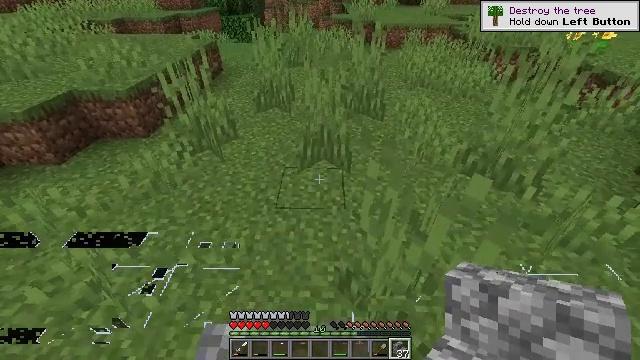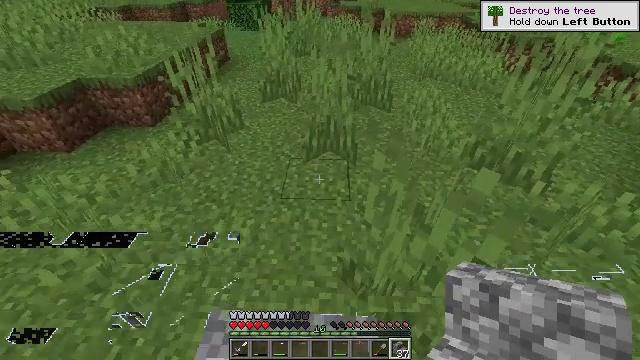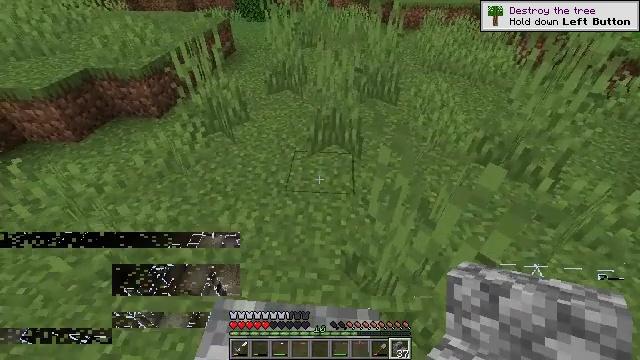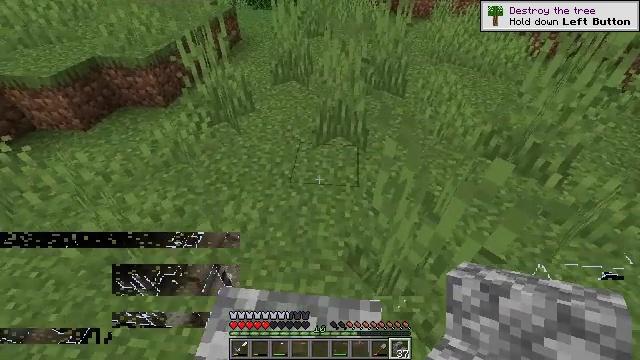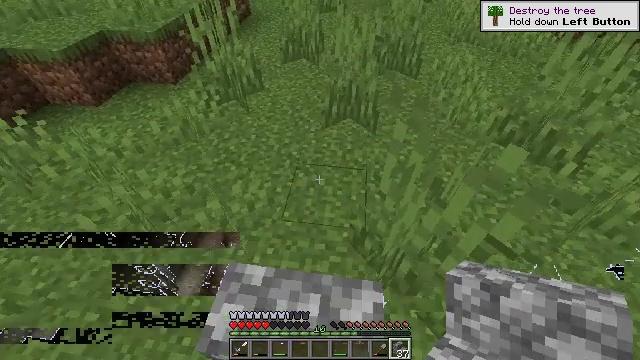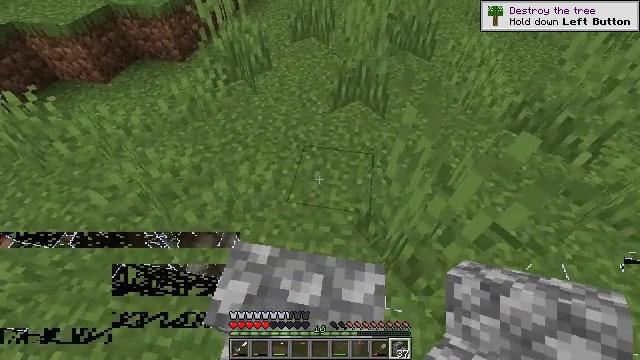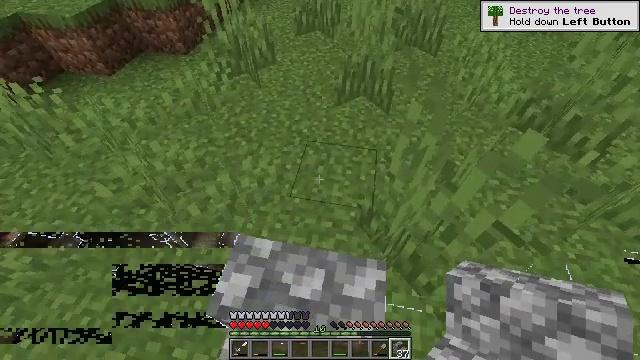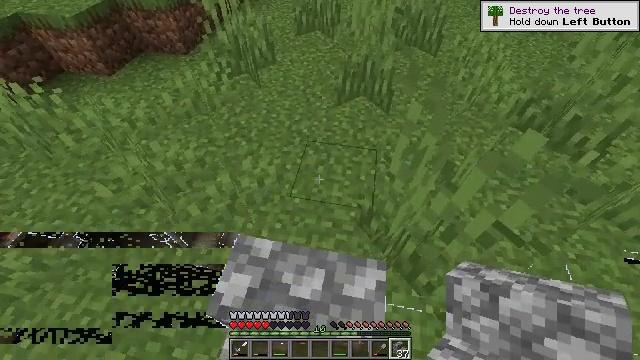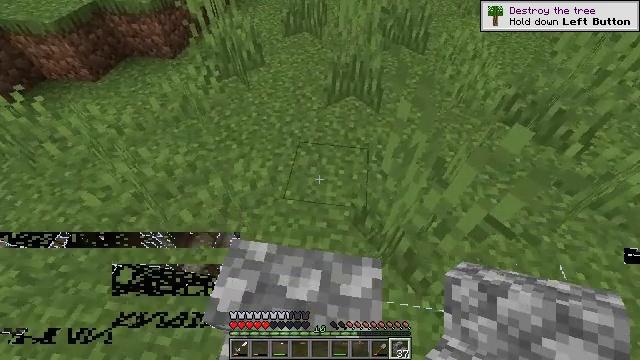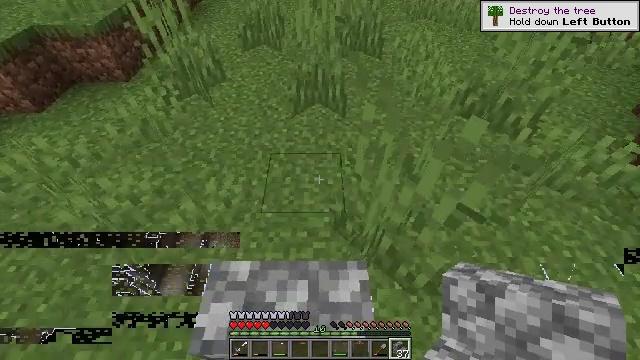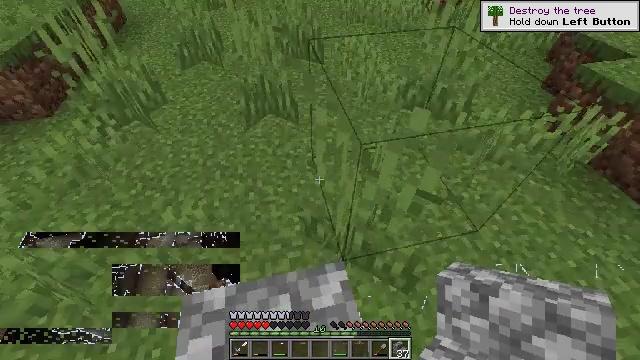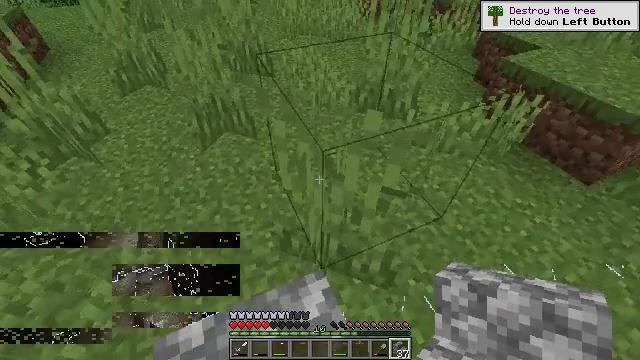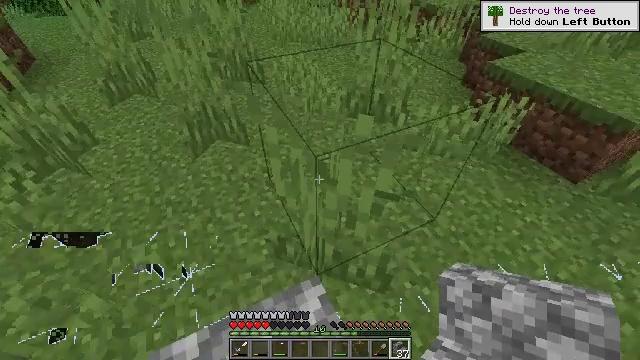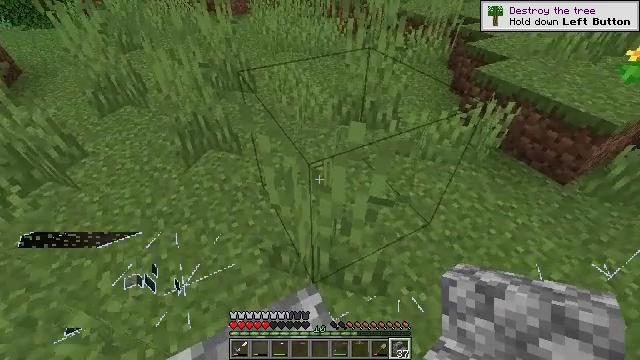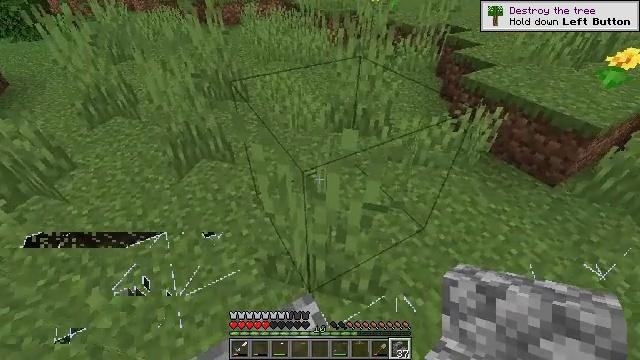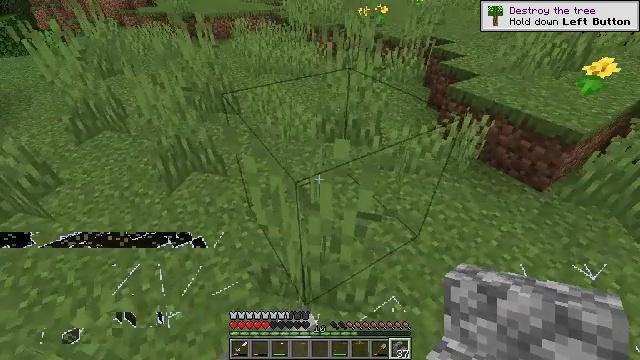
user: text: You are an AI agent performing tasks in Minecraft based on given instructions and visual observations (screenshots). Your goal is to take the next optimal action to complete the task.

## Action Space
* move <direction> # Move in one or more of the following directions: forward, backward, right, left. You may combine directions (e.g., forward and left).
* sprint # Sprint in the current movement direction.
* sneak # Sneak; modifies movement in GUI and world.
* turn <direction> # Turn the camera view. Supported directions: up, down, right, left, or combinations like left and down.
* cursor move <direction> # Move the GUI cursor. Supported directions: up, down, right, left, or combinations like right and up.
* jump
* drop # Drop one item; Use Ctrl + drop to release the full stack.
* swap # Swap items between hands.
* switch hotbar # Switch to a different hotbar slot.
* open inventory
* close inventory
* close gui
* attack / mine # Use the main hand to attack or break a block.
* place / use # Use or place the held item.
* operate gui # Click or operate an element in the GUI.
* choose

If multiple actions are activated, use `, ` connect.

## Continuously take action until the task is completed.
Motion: motion action
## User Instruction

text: Collect the cobblestone stairs.
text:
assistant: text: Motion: turn left and down
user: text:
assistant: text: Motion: turn left and down
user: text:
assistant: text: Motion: turn left and down
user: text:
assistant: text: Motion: turn left and down
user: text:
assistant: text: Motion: turn left and down
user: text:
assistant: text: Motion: turn left and down
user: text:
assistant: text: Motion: no_op
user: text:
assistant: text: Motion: turn right
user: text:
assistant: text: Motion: turn right and up
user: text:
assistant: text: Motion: turn right and up
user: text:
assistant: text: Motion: turn right and up
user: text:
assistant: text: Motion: turn right and up
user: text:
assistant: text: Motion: turn right and up
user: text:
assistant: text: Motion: turn right and up
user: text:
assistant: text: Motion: turn right and up
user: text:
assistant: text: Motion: turn right and up
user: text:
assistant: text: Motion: no_op
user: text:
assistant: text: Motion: no_op
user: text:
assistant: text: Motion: turn up
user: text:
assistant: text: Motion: turn left and up
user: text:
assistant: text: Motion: turn left and up
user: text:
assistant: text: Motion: turn left and up
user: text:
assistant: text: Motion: turn left and up
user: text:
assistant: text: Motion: no_op
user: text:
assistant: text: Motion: turn left and up
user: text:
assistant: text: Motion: turn left and up
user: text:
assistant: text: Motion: turn left and up
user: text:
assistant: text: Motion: turn left and up
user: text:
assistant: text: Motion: turn up
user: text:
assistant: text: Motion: no_op